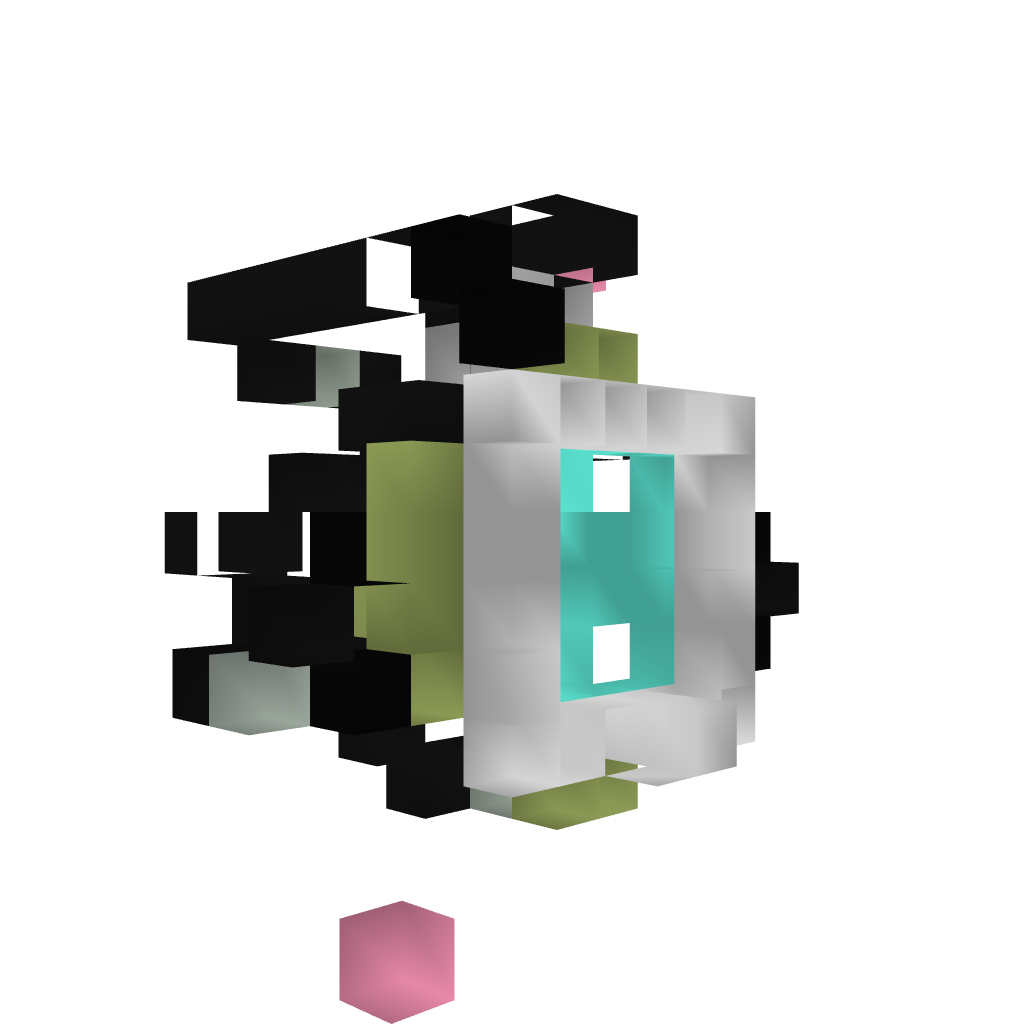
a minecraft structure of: Door 4x4 + 2x2